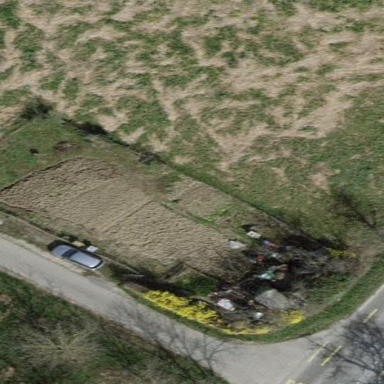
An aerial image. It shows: Garden area designated for leisure land.